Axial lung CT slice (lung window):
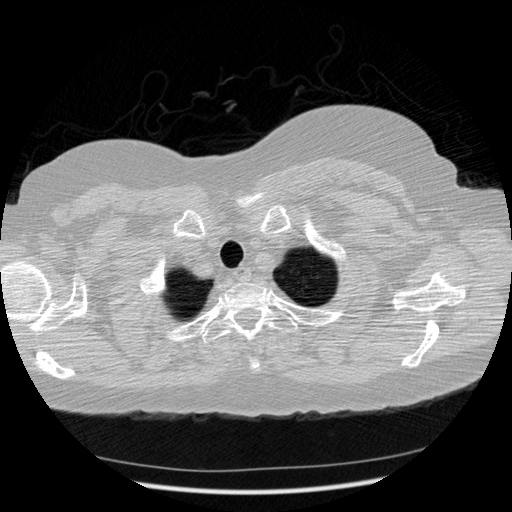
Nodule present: no